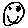
Label: smiley face